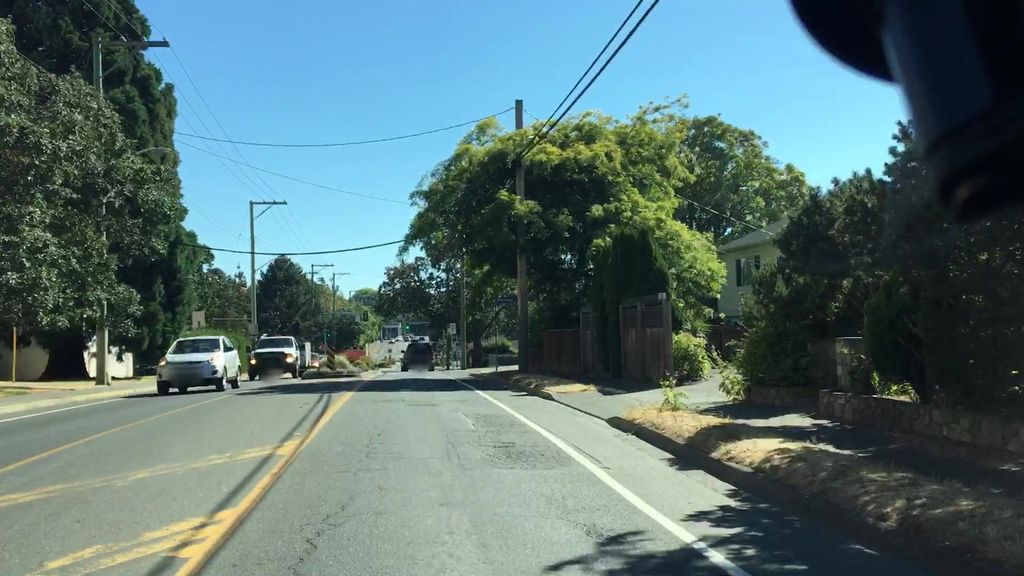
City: victoria